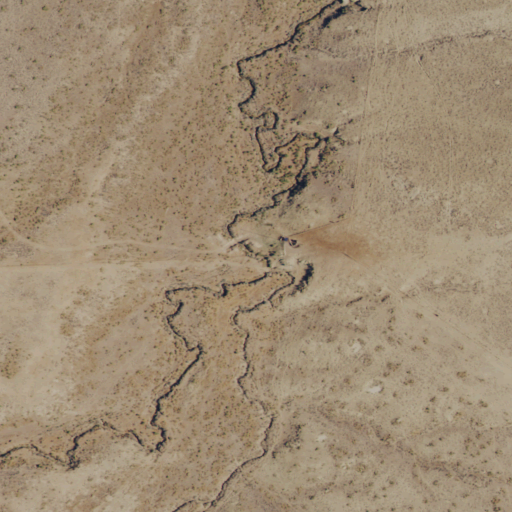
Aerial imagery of valley in Wyoming named Walker Draw containing only shrub